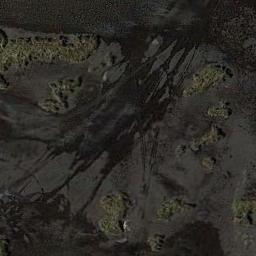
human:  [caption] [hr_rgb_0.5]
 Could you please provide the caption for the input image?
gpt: There are many different areas of water surrounded by wetlands .

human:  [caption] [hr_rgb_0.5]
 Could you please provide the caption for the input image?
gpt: Sparse green plants on a lake in a wetland .

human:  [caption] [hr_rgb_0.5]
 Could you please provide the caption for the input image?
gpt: There are two small lakes in this wetland  , and the rest area is covered by vegetation .

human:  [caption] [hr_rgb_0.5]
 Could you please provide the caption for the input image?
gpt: The wetland consists of bare land, Plants and water .

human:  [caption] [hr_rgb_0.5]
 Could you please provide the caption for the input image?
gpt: There are some water areas on the wetland .